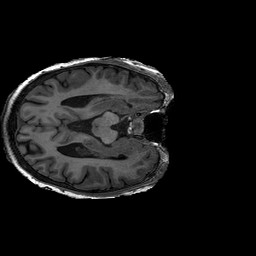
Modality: T1w
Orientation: axial
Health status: ill
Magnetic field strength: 3 T